Question: I have a 'RadPageView' control with pages shown in vertical mode:

I would like to automaticaly select the page above when scrolling up the mouse, and the page below when scrolling the mouse down.
How could be this done?
This is a Pseudocode in VB.Net, but no matter if I can find a solution in C#:
'''
Private Sub RadPageView1_MouseWheel(sender As Object,e As MouseEventArgs) _
Handles RadPageView1.MouseWheel
Select Case e.Delta
Case Is > 0 ' MouseWhell scroll up.
If CurrentPageIndex > 0I Then
RadPageView1.SelectedPage = ... +1
End If
Case Else ' MouseWhell scroll down.
If CurrentPageIndex < Pages.Count Then
RadPageView1.SelectedPage = ... -1
End If
End Select
End Sub
'''
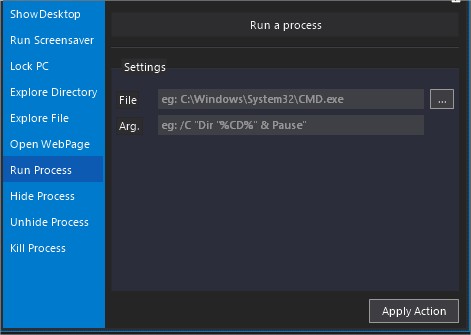
Answer: Done!
'''
''' <summary>
''' Handles the MouseWheel event of the RadPageView_ActionNames control.
''' </summary>
''' <param name="sender">The source of the event.</param>
''' <param name="e">The <see cref="MouseEventArgs"/> instance containing the event data.</param>
Private Sub RadPageView_ActionNames_MouseWheel(sender As Object, e As MouseEventArgs) _
Handles RadPageView_ActionNames.MouseWheel
Dim ctrl As RadPageView = DirectCast(sender, RadPageView)
Dim PageIndex As Integer = ctrl.Pages.IndexOf(ctrl.SelectedPage)
Select Case e.Delta
Case Is > 0 ' MouseWhell scroll up.
If PageIndex > 0I Then
ctrl.SelectedPage = ctrl.Pages(PageIndex - 1)
End If
Case Else ' MouseWhell scroll down.
If Not PageIndex >= (ctrl.Pages.Count - 1) Then
ctrl.SelectedPage = ctrl.Pages(PageIndex + 1)
End If
End Select
End Sub
'''